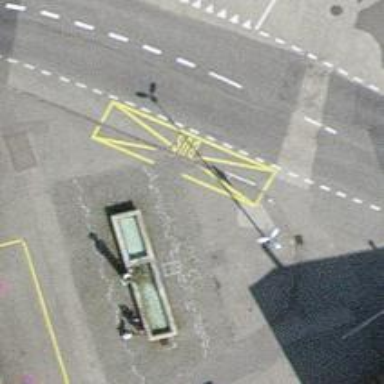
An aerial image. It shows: Platform for public transport. The platform is located by the road.